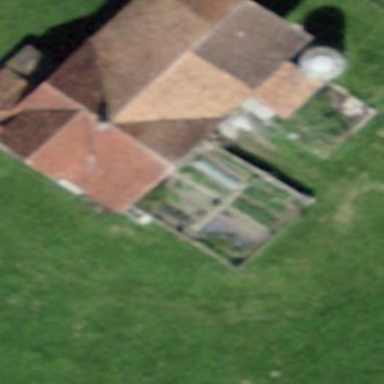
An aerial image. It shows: Farm building.